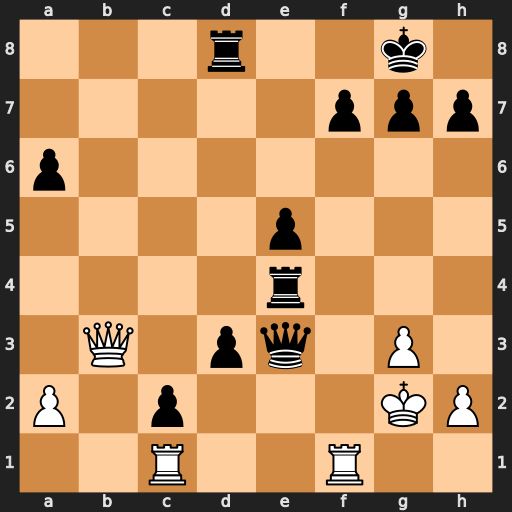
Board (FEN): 3r2k1/5ppp/p7/4p3/4r3/1Q1pq1P1/P1p3KP/2R2R2
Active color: w
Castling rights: -
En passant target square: -
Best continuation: Qxf7+ Kh8 Qf8+ Rxf8 Rxf8#